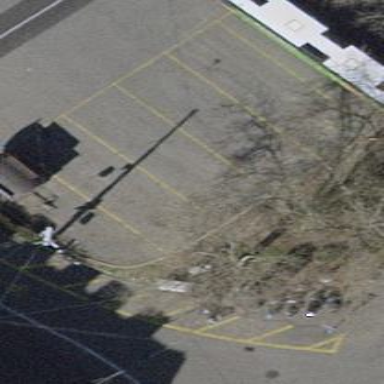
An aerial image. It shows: Parking space designated for buses.